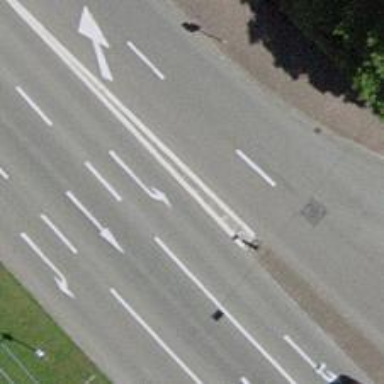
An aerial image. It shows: Primary highway with asphalt surface and dedicated lane for cycling on the left.